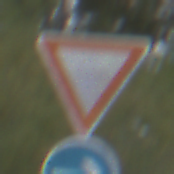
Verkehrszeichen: VorfahrtGewaehren
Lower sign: VorgeschriebeneFahrtrichtungHierRechts
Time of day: Midday
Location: Outdoor (Suburban)
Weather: Overcast
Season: NotSpecified
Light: Natural